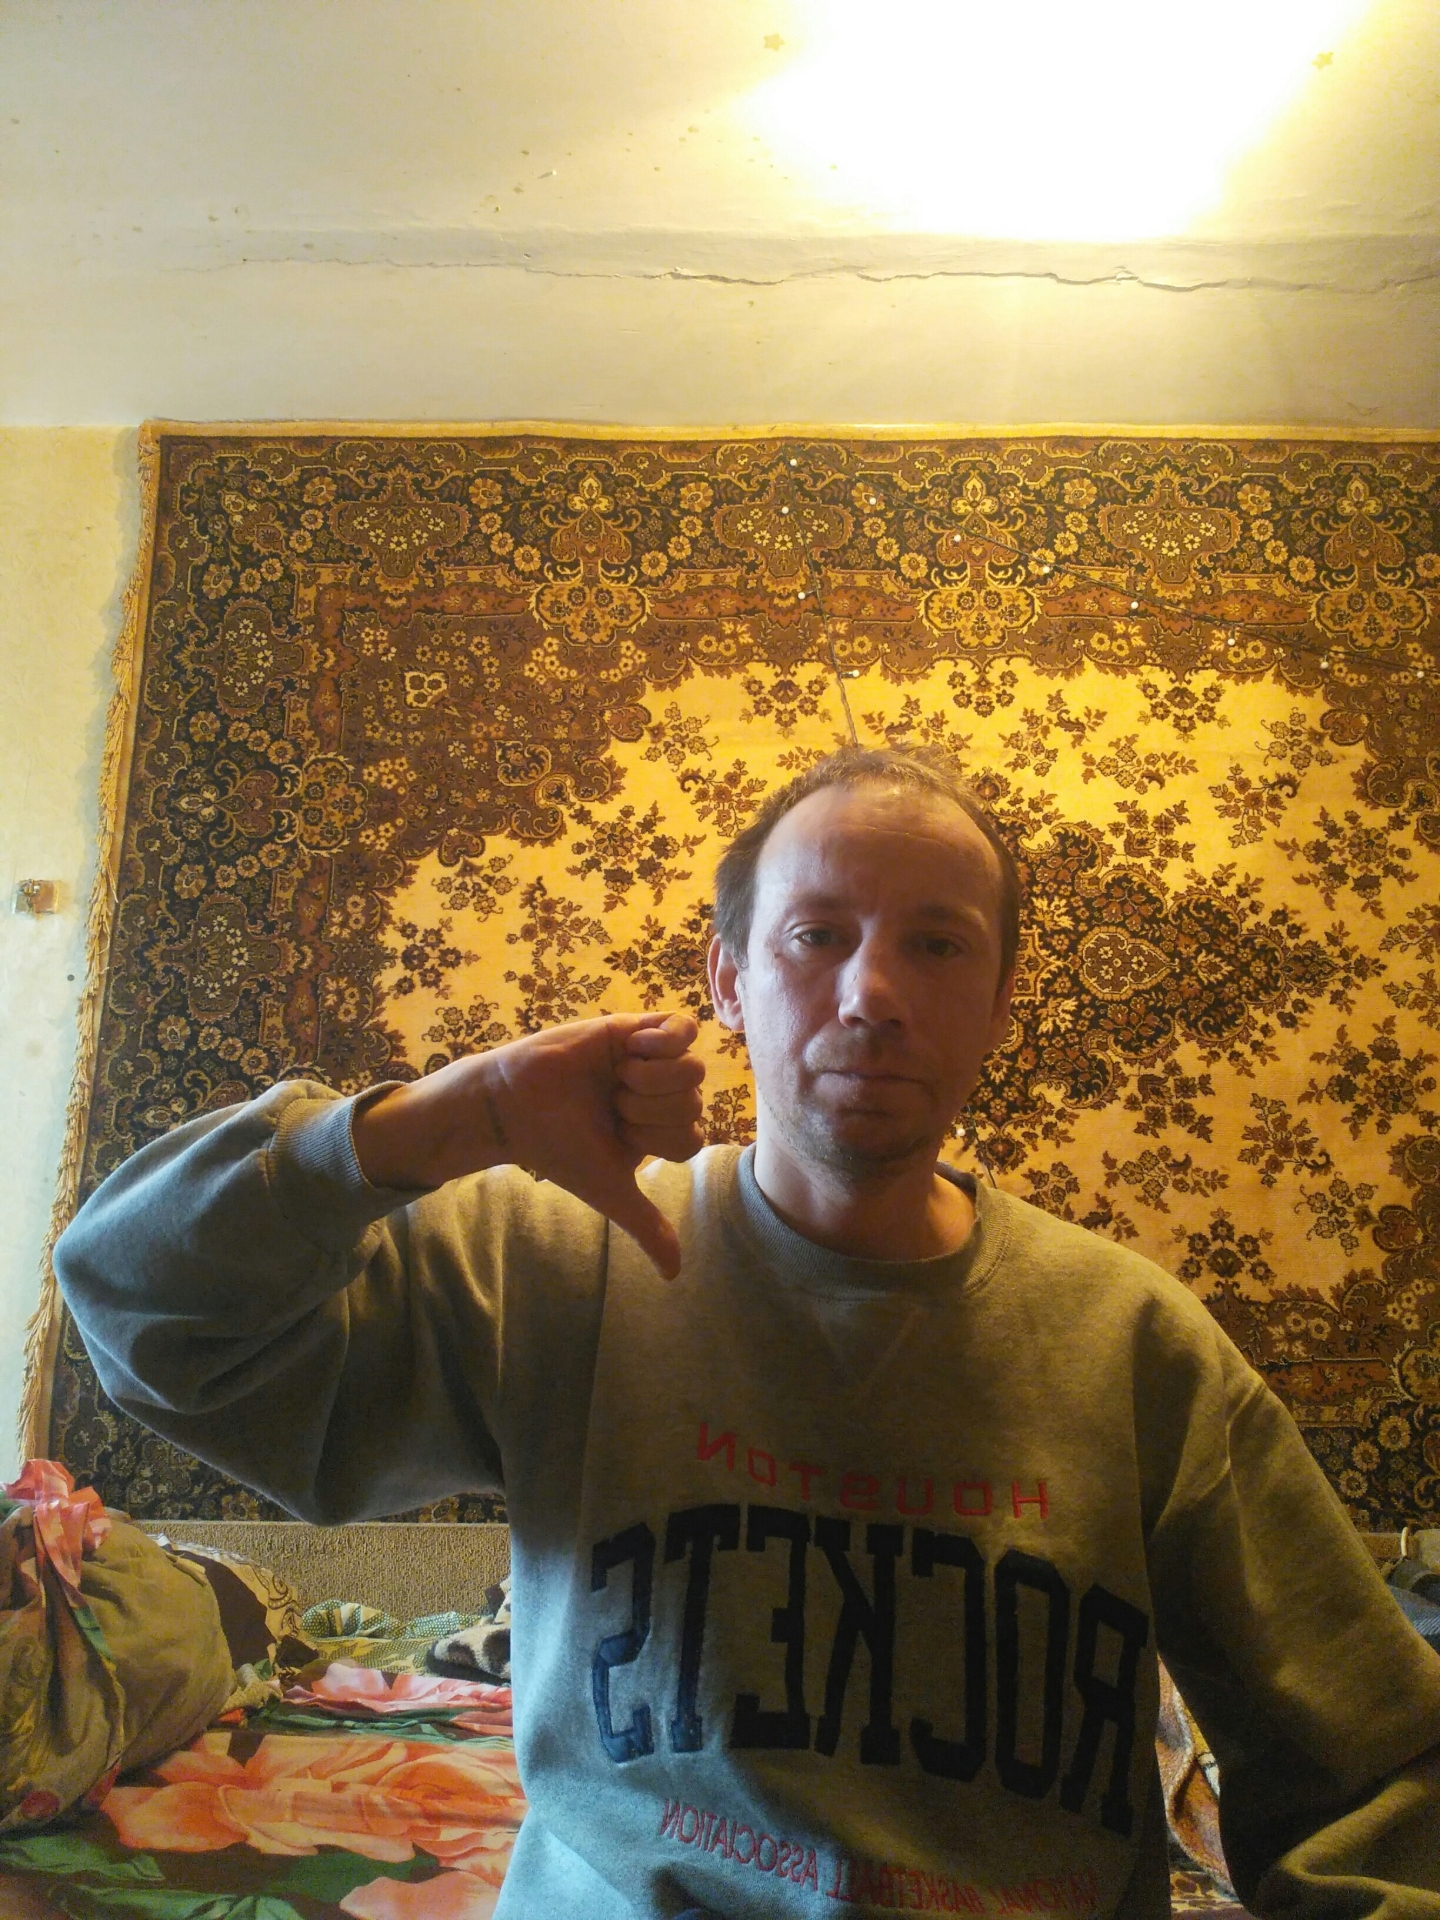
Label: noise